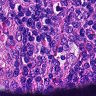
Metastatic tissue present: no